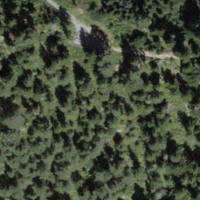
EUNIS habitat code: 43
Species observed at this site:
Hippocrepis emerus
Campanula rapunculoides
Juniperus communis
Melanargia galathea